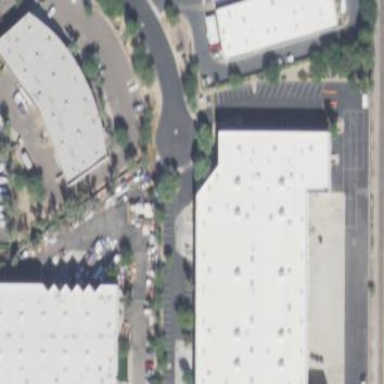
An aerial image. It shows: Warehouse building.